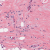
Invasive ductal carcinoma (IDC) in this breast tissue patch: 0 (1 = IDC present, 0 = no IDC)